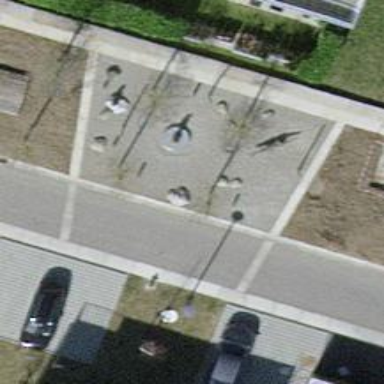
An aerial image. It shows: Playground area for leisure land.